Question: First of all, I apologize my bad English.
I want to generate document image set which of layouts are randomly assigned in image.
Specifically, the size of paper is 2000*1500. And each layout's (paragraph, figures, etc) width and height should be 300 * 500 as minimum.

There's no rule on generating but what I only want is it should look like real "document" (like paper PDF). Attached drawing depicts what I'm thinking about.
<URL>
*p.s.) Sorry but I don't want to split paper two side so make it easy. Just wondered how it makes possible!
Code in Python 3 most welcome.
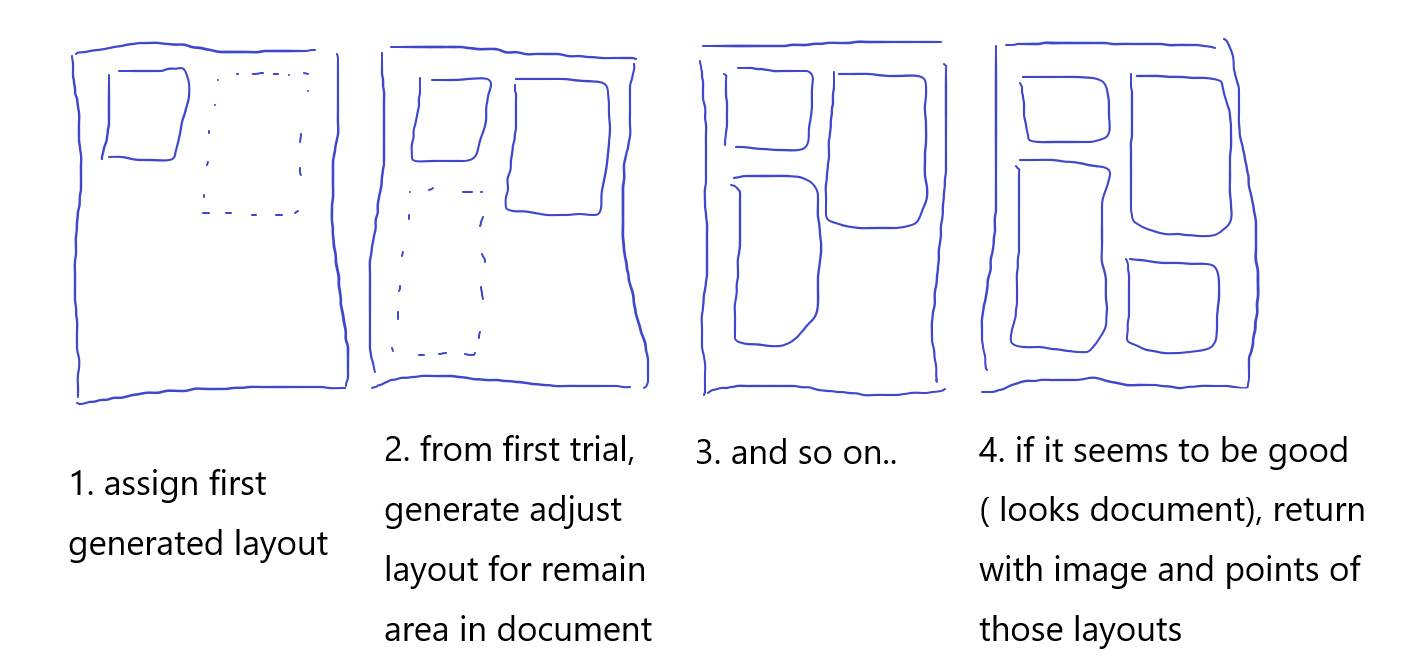
Answer: Problem solved!
Since i said i don't wanna split two sides in layout, I tried to split width and height with randomly chosen number of area. And it did looks perfect.